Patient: sex F, age 54
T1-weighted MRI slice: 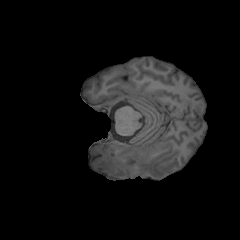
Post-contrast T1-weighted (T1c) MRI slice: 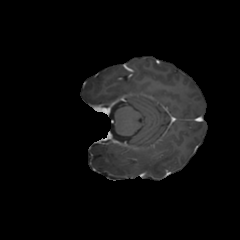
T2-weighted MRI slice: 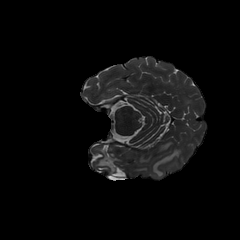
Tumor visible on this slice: yes
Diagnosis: Glioblastoma, IDH-wildtype
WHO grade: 4